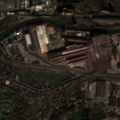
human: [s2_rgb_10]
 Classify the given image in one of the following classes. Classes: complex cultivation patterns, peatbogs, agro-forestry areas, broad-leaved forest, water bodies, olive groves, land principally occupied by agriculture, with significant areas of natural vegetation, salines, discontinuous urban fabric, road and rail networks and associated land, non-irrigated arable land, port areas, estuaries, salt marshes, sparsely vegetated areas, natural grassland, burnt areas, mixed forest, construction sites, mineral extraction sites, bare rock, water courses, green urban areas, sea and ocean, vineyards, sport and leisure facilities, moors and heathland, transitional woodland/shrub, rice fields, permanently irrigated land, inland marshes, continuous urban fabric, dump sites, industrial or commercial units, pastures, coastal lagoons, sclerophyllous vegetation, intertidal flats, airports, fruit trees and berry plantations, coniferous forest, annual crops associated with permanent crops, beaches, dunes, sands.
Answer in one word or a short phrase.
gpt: discontinuous urban fabric, industrial or commercial units, land principally occupied by agriculture, with significant areas of natural vegetation